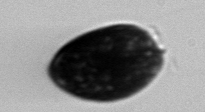
Label: Prorocentrum